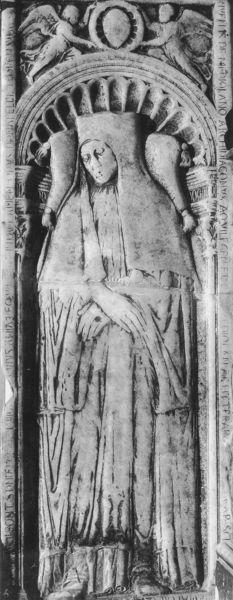
Titel: Grabplatte des Giovanni Crivelli
Künstler: Donatello
Standort: Rom, S. Maria in Aracoeli (EU - I - Latium)
Schlagwörter: flügel, mann, umhang, profil, säulen, haube, tod, tot, hände, geistlicher, gewand, engel, relief, bogen, rundbogen, bischof, kissen, ring, deckel, medaillon, nonne, kapitelle, halbprofil, grab, mönch, muschel, putten, sarkophag, grabstein, grabplatte, frau traurig mittelalter